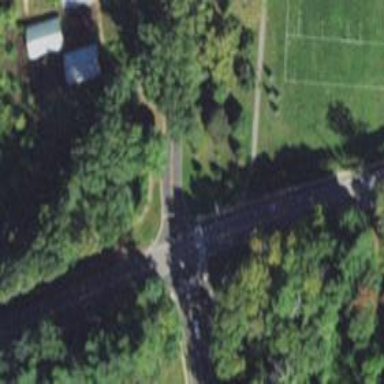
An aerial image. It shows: Marked crossing on asphalt cycleway road.